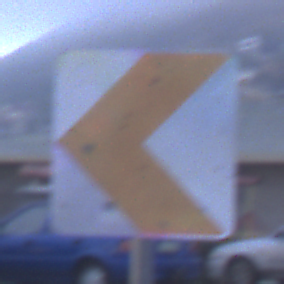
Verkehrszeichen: RichtungstafelnInKurvenKleinRechts
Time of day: SunriseSunset
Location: Outdoor (Urban)
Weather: Overcast
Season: NotSpecified
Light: Natural